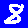
Digit: 8